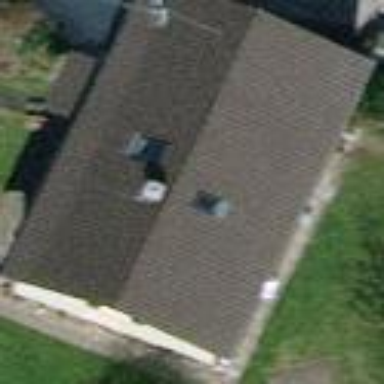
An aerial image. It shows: Detached building.